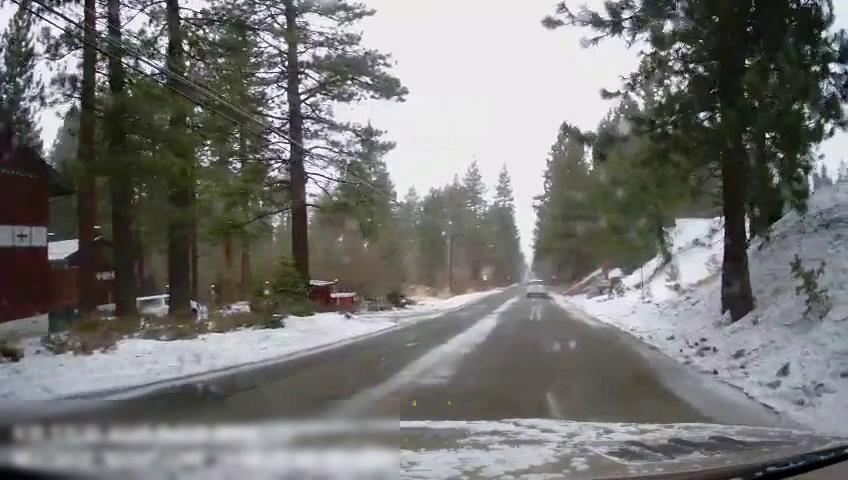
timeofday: Day
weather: Snowy
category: Vehicles | SUV
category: Drivable Space